Field crop: maize
Growth stage: 2
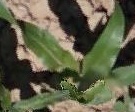
Species: maize